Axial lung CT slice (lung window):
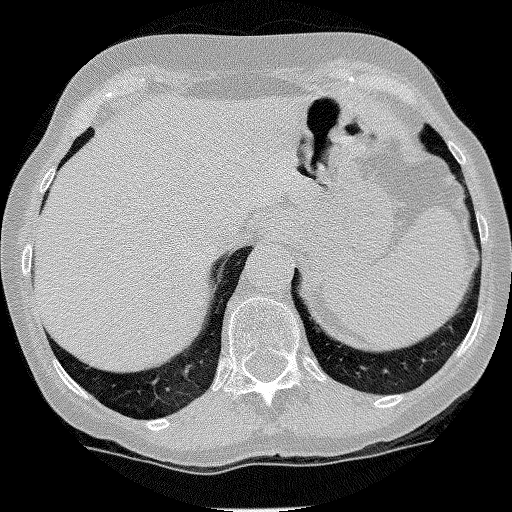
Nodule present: no